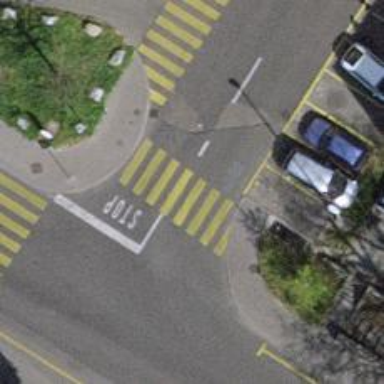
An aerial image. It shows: Zebra crossing on the road.